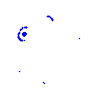
Particle: kaon